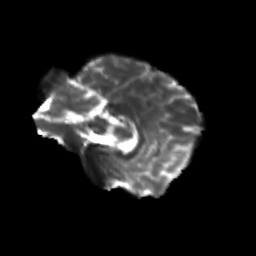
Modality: T2w
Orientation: sagittal
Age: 28
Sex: female
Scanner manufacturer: siemens
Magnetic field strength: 3 T
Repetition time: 3.5 s
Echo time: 0.104 s